Field crop: maize
Growth stage: 1
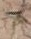
Species: salsola